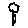
Label: flower